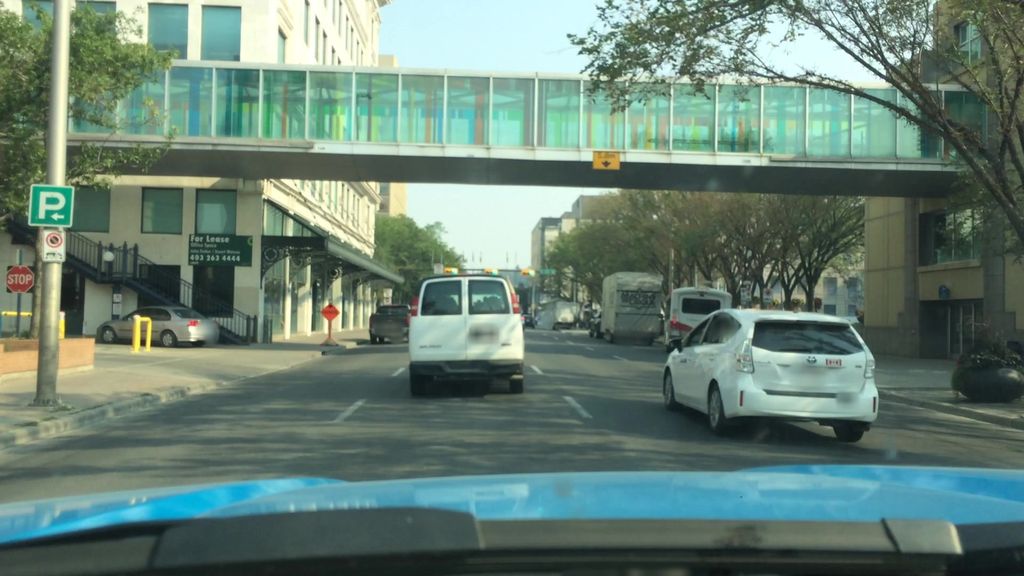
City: calgary